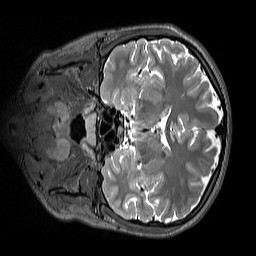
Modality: T2w
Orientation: coronal
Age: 11
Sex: female
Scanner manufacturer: siemens
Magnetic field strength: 3 T
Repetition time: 3.2 s
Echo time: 0.408 s